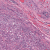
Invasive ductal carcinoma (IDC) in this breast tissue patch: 1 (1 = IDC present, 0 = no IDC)